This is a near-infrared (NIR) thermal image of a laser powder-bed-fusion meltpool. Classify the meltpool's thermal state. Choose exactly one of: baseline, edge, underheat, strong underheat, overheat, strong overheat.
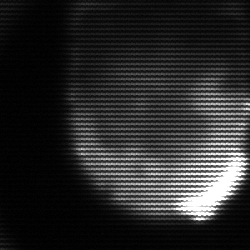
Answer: edge